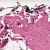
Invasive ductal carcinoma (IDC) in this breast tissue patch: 0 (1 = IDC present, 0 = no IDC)